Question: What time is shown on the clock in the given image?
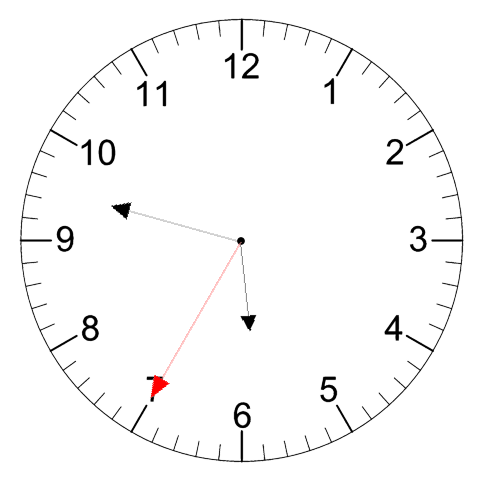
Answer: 05:47:35